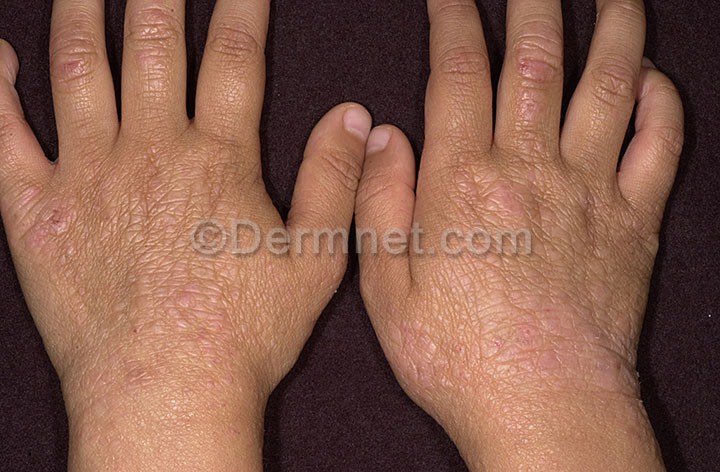
Disease: Atopic Dermatitis Photos